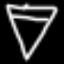
Label: diamond